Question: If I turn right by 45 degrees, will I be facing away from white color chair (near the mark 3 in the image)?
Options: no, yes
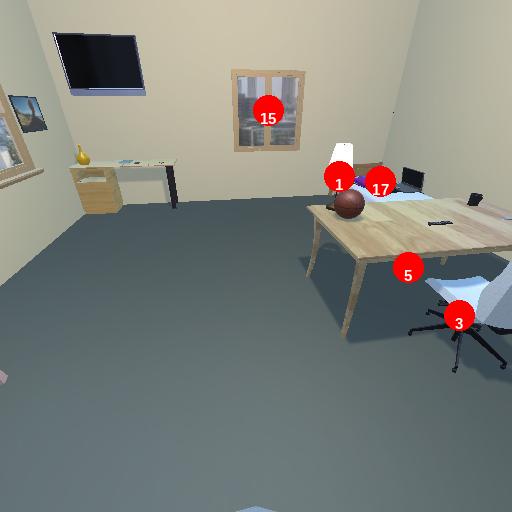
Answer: no